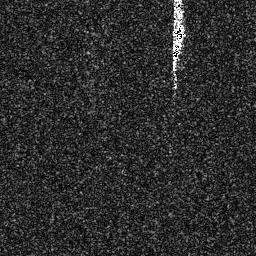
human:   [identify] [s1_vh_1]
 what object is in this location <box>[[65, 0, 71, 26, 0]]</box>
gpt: <ref>1 medium ship at the top</ref>